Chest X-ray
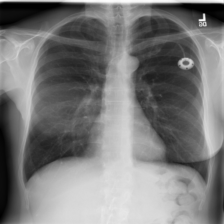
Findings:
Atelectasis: negative
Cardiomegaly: negative
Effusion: negative
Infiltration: negative
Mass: negative
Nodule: negative
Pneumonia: negative
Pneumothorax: negative
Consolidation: negative
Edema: negative
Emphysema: negative
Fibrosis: negative
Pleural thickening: negative
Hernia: negative